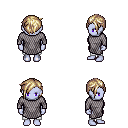
a pixel art fantasy rpg character, female body template, dark elf, purple skin, chain mail, white pants, white blonde pixie cut hairstyle, four views (front, back, left, right), 2x2 character sprite sheet, small pixel art, hard edges, no anti-aliasing